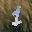
Label: 1